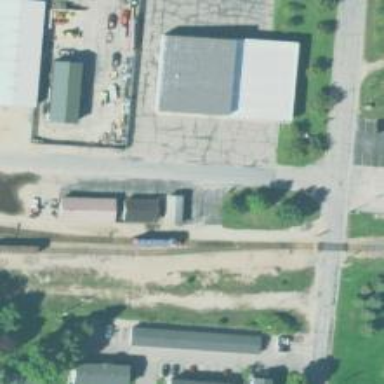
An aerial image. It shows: Railway siding for service.